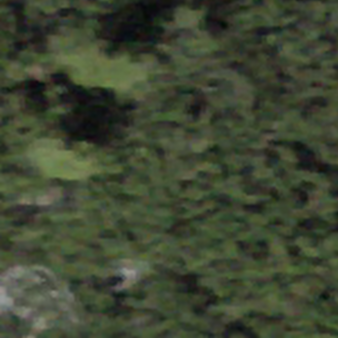
Label: other